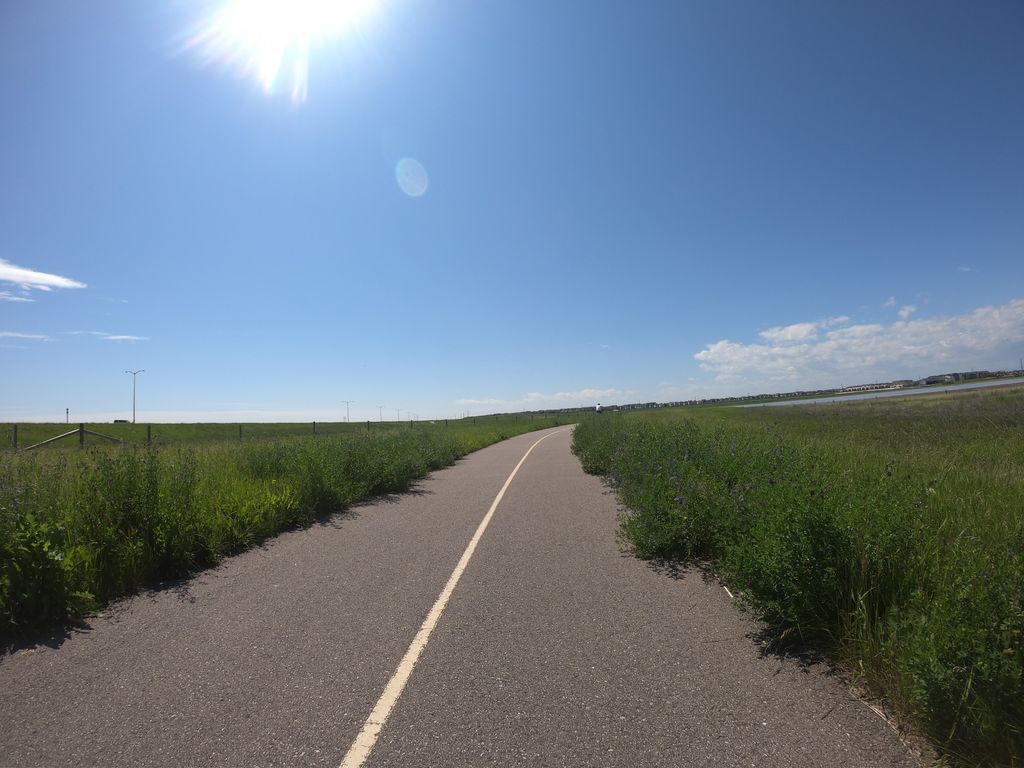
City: calgary